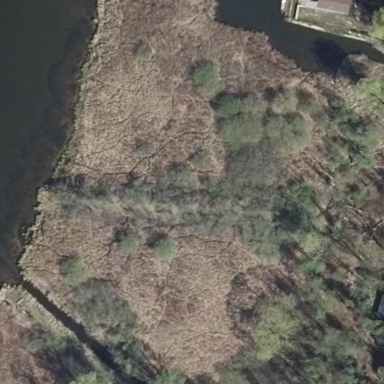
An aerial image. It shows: Wetland area dominated by reedbeds.